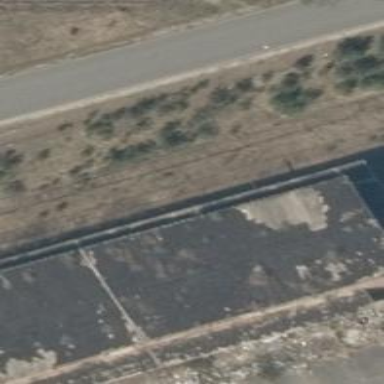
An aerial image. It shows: Building in ruins.